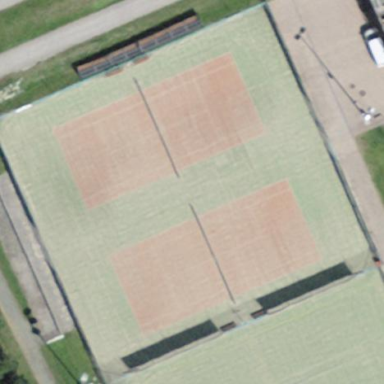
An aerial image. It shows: Tennis court with tartan surface on leisure land pitch.